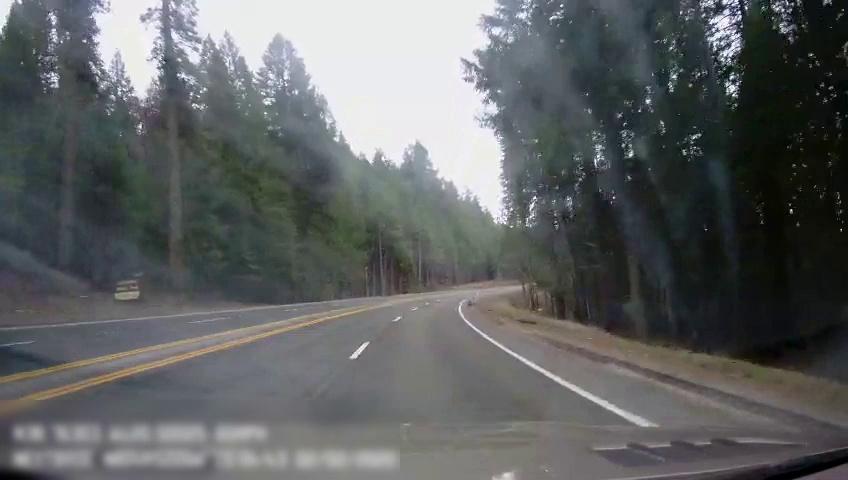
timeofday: Day
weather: Cloudy
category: Drivable Space
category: Lanes | Alternate Lane
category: Lanes | Alternate Lane
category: Lanes | Alternate Lane
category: Lanes | Current Lane
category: Lanes | Current Lane
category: Lanes | Alternate Lane